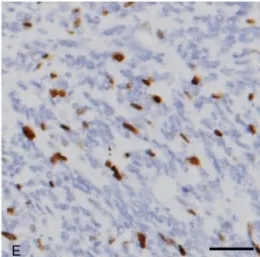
The postoperative pathology examination results were consistent with the diagnosis of MPNST. ; Ki-67 x 100 Scale bar: 20 mum. MPNST = malignant peripheral nerve sheath tumor.
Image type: pathology (immunostaining)